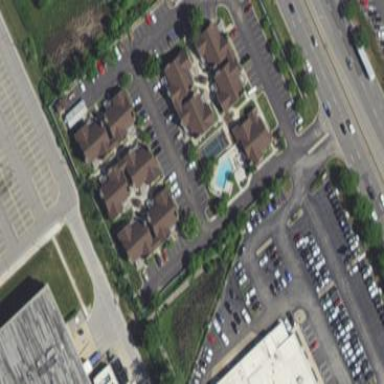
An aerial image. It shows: Hotel.